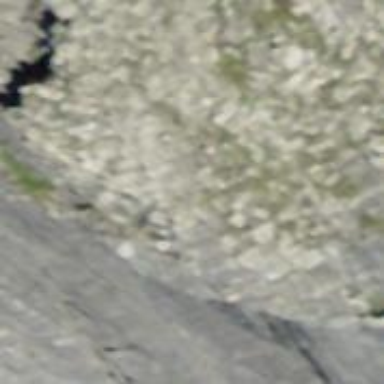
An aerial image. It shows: Cliff in nature.